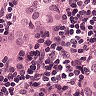
Metastatic tissue present: yes